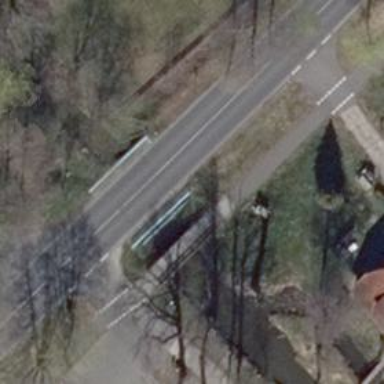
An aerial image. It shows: Primary highway on asphalt bridge.